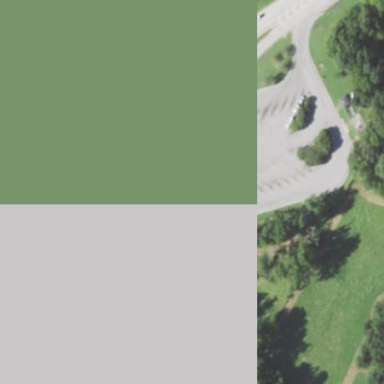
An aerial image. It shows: Rest area on the road.